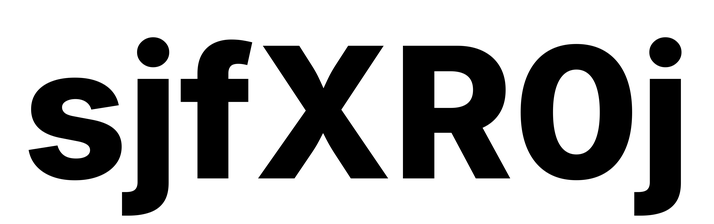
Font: Inter_ExtraBold